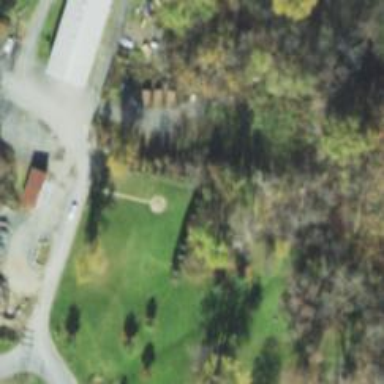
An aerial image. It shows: Memorial site with historic significance.